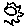
Label: sun